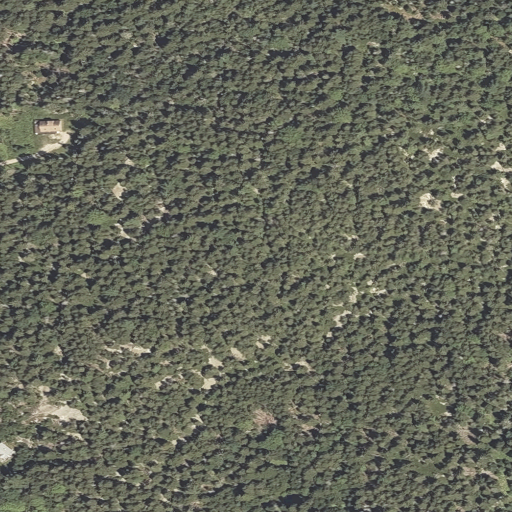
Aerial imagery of island in Maine named Calderwood Neck containing evergreen forest, grassland, low intensity development, medium intensity development, and open development